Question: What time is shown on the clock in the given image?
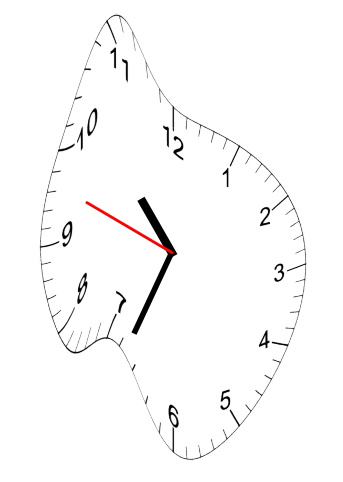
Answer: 10:33:48